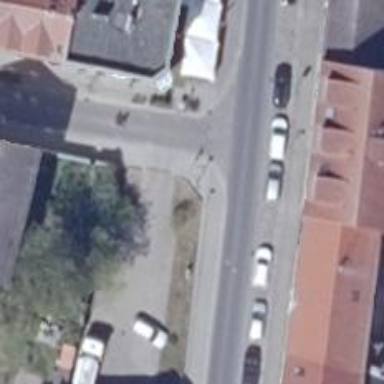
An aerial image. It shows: Secondary road with sidewalks on both sides.